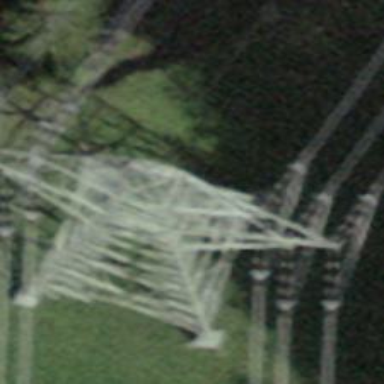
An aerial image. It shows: Power tower.